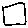
Label: square